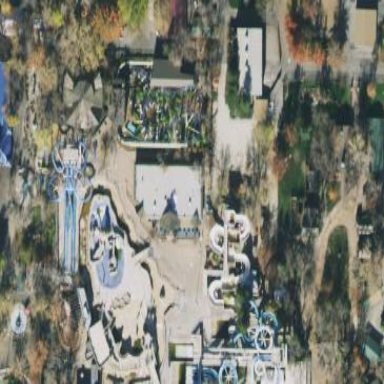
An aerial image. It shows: Water park.